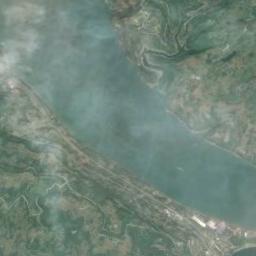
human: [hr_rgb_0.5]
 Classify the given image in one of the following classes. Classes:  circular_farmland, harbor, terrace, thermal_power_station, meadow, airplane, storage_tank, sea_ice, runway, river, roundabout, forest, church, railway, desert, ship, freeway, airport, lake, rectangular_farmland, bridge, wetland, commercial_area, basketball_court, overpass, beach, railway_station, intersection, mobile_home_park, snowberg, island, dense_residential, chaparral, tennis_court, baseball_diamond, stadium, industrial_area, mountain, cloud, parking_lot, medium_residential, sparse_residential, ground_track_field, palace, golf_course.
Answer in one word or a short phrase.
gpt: river